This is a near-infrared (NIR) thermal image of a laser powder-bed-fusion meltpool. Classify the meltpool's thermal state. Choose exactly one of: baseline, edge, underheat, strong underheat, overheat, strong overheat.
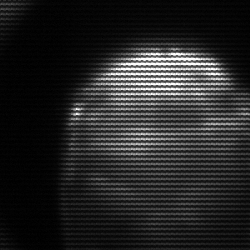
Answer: edge